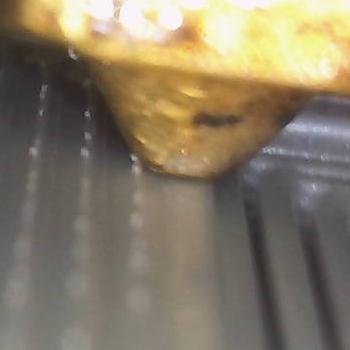
Flow rate: 208%